Question: My goal is to complete FFTs of 2 - 4K Data points together. Hence, I made 2 kernel objects from the same kernel and Enqueued the tasks at once, i.e. without any Buffer Read-Write or any callbacks in between. I find out that it doesn't happen that way. In addition to that, there is also some idle time between the executions. Can someone please explain?

I was expecting both of them to run in parallel because my FPGA seems to have more area. About 38 percent of it is used.
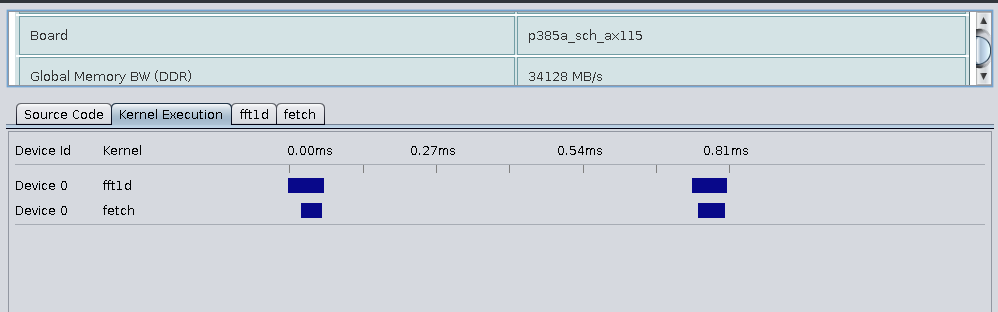
Answer: I found this question that kind off answers my doubts. It can be found<URL>